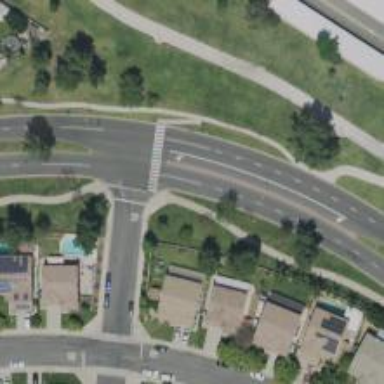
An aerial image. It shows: Marked crossing on footway.